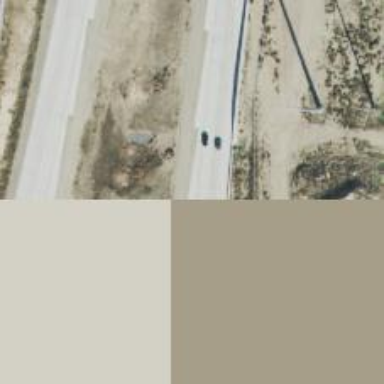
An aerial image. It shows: This image shows trunk highway that functions as expressway.